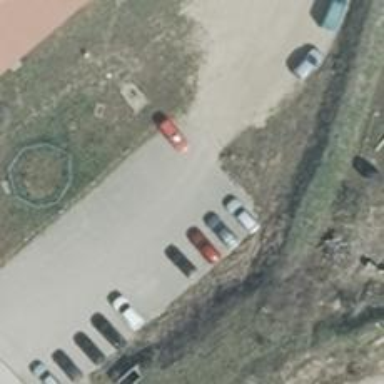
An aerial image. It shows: Parking aisle designated as service road.